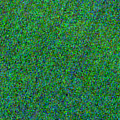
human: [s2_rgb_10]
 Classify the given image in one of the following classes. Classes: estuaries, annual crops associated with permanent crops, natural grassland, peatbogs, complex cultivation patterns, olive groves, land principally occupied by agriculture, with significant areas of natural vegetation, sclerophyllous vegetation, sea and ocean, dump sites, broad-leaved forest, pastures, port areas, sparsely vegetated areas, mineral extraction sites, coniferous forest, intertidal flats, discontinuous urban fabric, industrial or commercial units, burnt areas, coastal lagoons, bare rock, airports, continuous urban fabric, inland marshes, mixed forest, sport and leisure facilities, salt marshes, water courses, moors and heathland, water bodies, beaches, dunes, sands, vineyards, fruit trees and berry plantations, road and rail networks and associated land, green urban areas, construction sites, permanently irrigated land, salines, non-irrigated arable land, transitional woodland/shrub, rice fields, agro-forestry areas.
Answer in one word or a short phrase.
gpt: sea and ocean